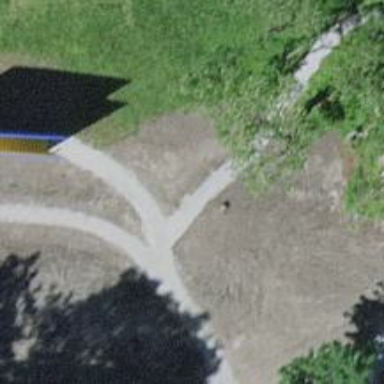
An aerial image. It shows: Path with pebblestone surface.